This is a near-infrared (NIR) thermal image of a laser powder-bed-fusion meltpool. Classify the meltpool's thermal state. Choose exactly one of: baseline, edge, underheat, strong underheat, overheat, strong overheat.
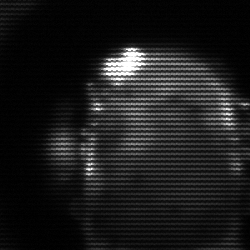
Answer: baseline